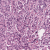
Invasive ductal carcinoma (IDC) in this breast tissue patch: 1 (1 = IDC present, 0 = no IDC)